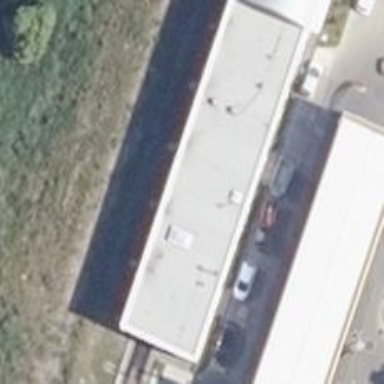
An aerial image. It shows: Car wash facility.